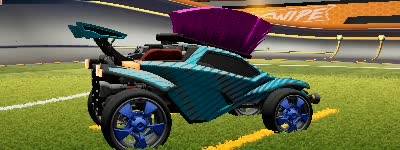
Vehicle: octane